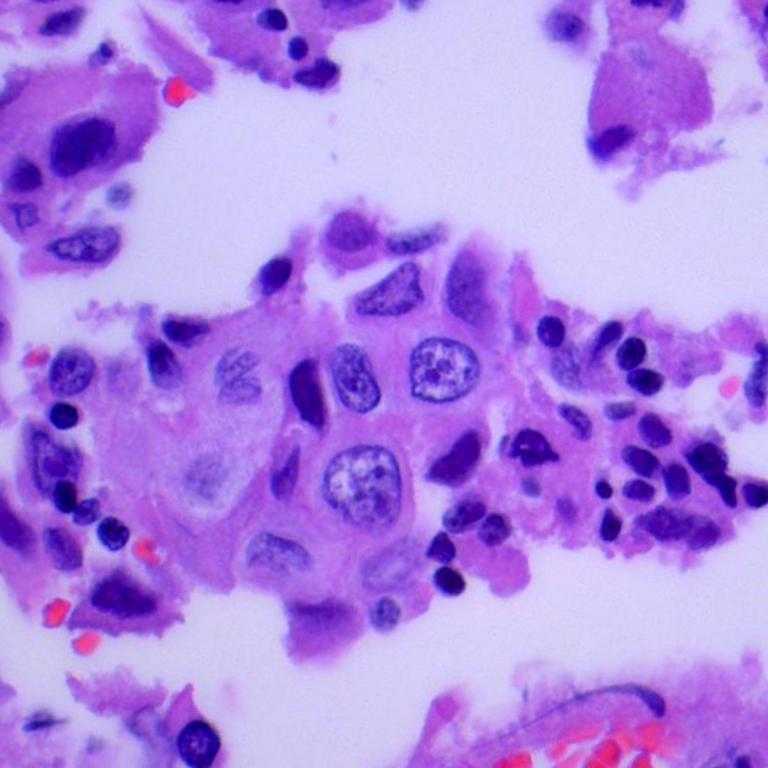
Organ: lung
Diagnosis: adenocarcinomas